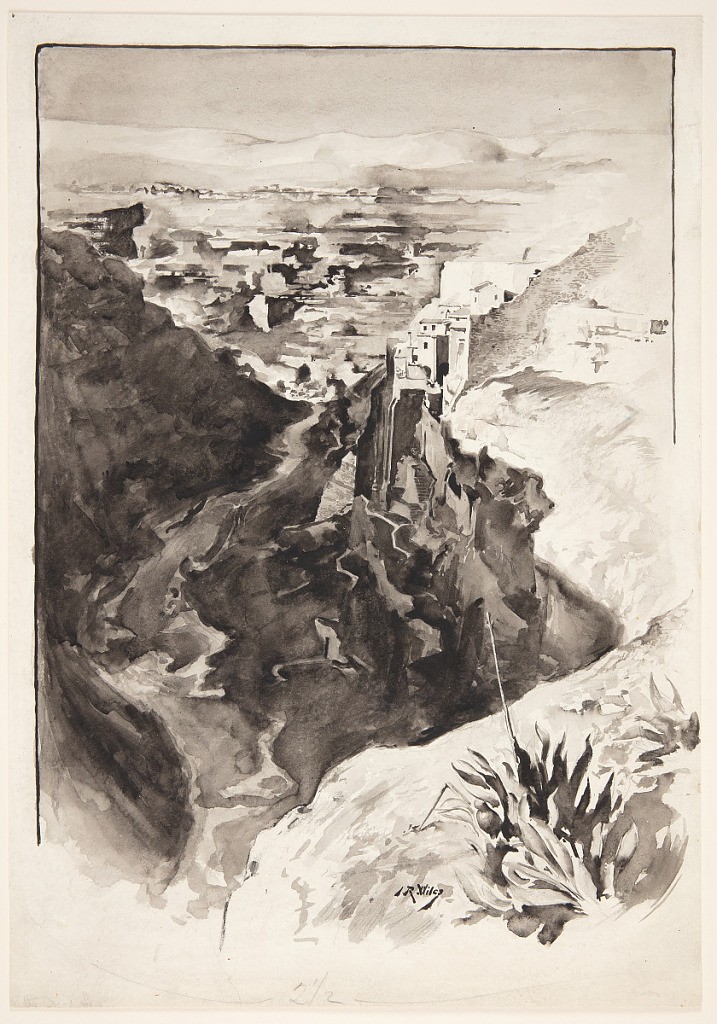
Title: The Cave of Adullam
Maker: Irving Ramsey Wiles, American, 1861–1948
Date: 1889
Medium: Brush and black and grey watercolor, with graphite, on cream paper
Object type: Drawing
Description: A cliff edge and a large plant in the foreground, right. A valley in the center of the composition. Some buildings built into the side of the cliff face, in the distance. More buildings and low, rolling mountains beyond.